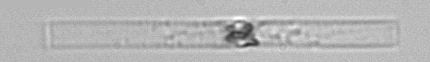
Label: Dactyliosolen_blavyanus